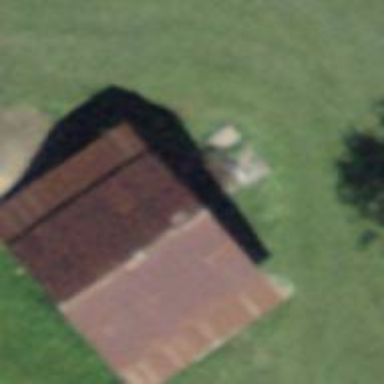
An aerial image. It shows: Rural barn.